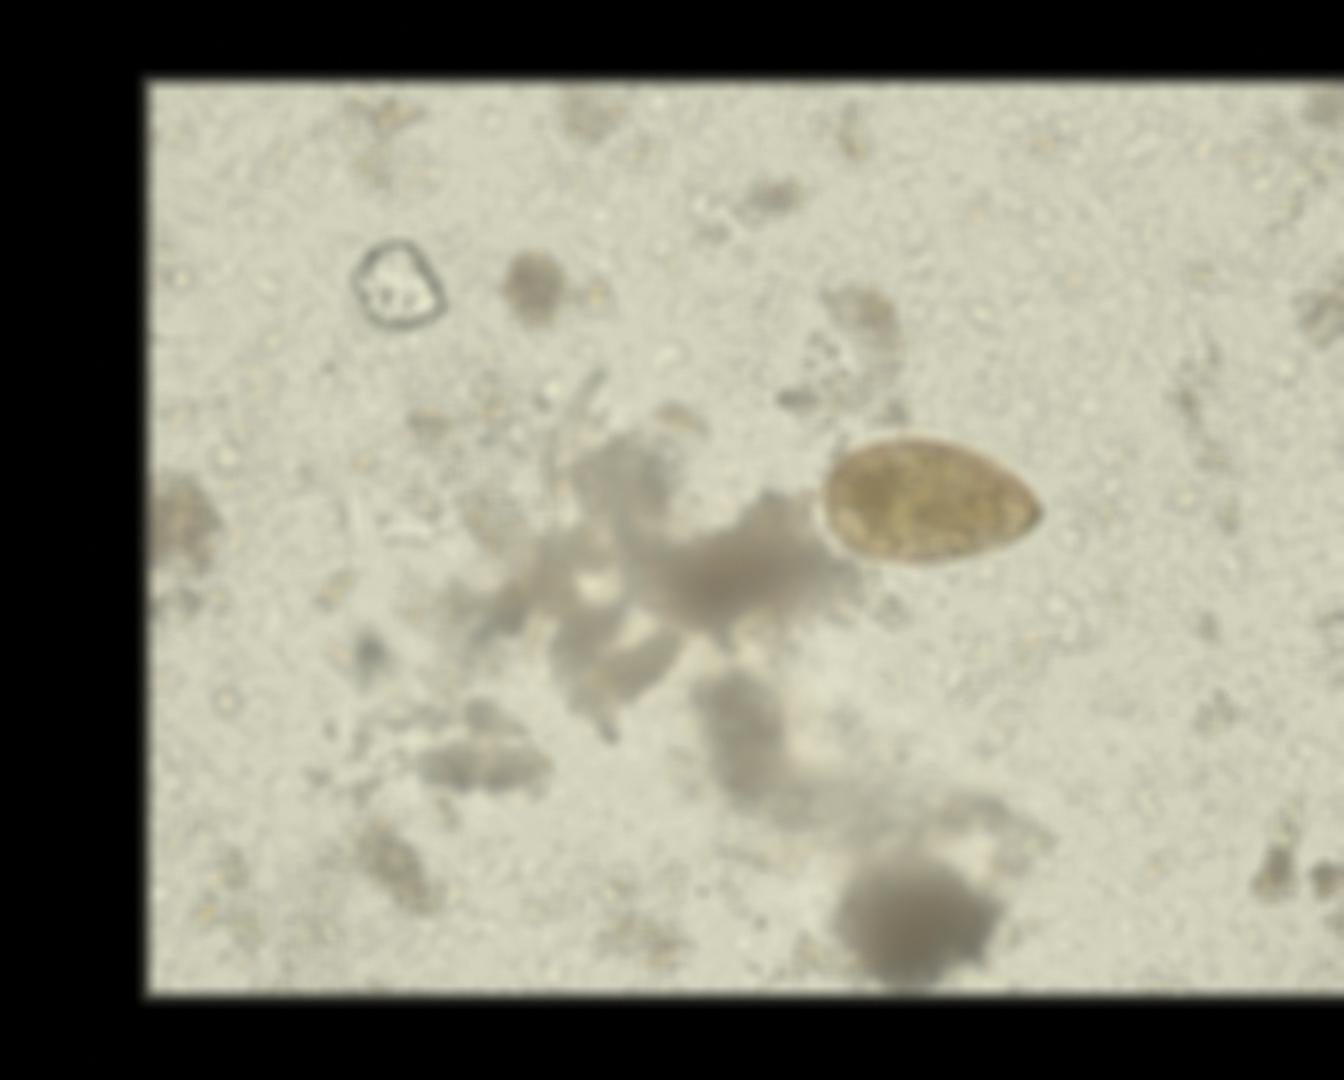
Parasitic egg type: Paragonimus spp